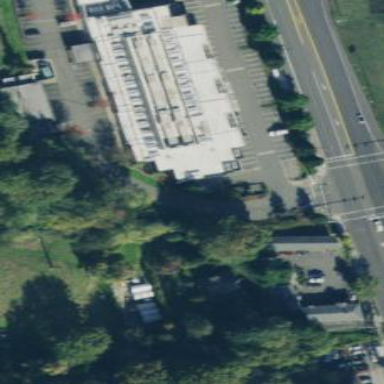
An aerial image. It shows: Data center building.